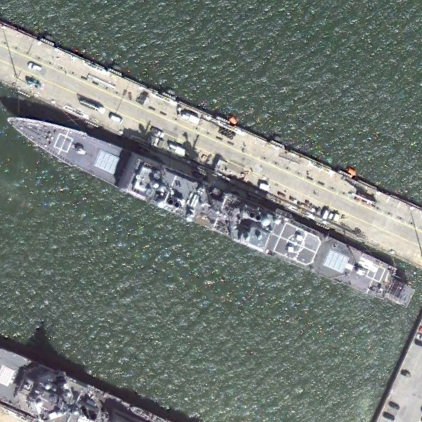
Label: cruiser